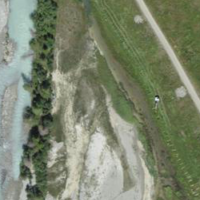
EUNIS habitat code: 21
Species observed at this site:
Cirsium arvense